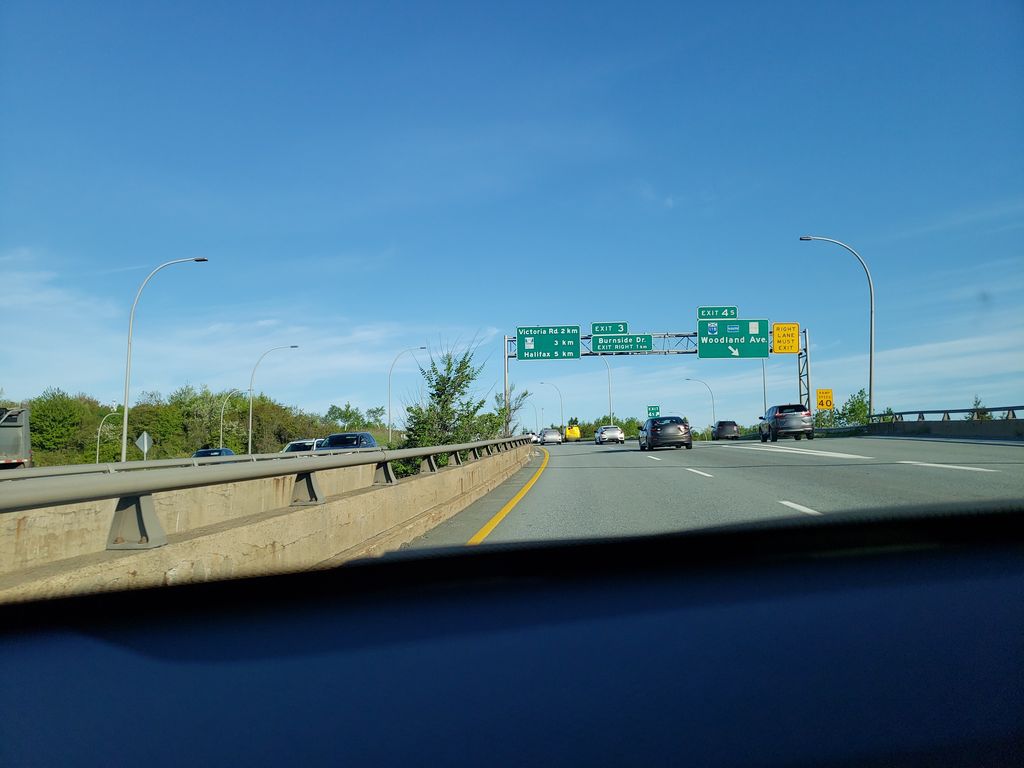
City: halifax